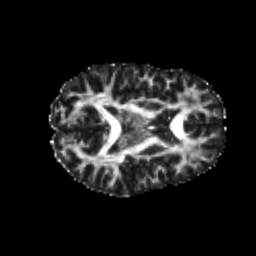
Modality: FA
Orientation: axial
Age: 20
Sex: female
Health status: healthy
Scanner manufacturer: philips
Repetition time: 7.388 s
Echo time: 0.08599 s